Field crop: maize
Growth stage: 2
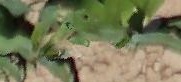
Species: maize